Question: There is a manual <URL>
and I cannot complete the 4th step because I cannot find "Linked issues".

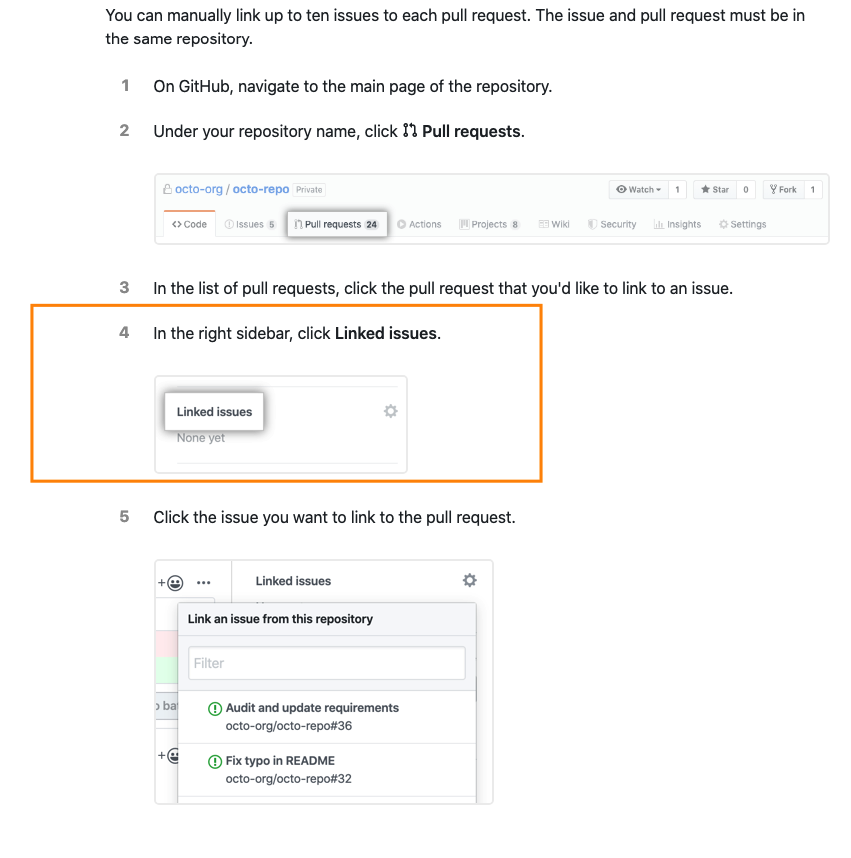
Answer: just write '#issue number' in pull request description to link the isuue
you can also write 'fixes #issue number' 'closes #issue number' to automatically close an issue when your pull request is accepted and merged
<URL>
if you are the owner of the repository you can link an issue by clicking the setting icon in the on the right sidebar but if you are an outside contributor then you cant use it to change or link any issue you can only see which issues are linked